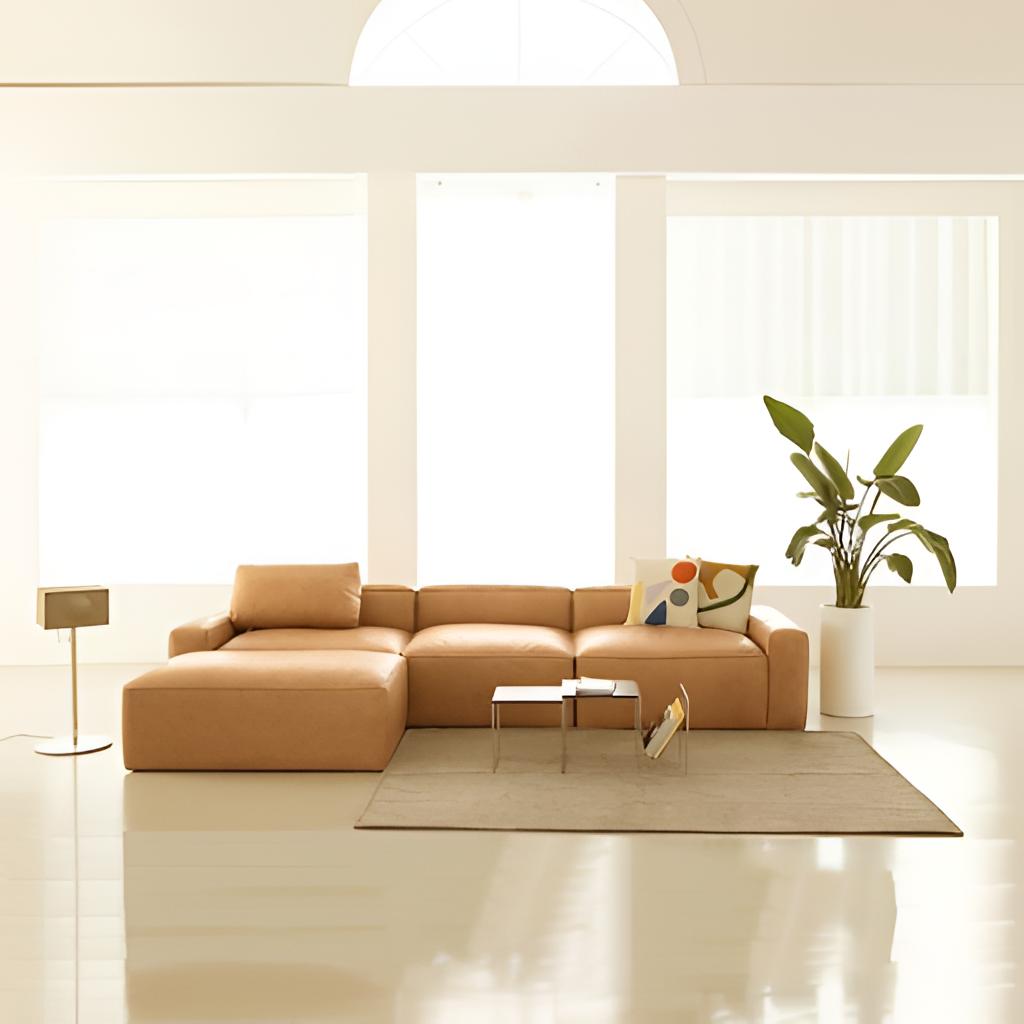
living room, leather sectional sofa, contemporary, white paint wallpaper, with solid pattern, tile flooring, with large square pattern